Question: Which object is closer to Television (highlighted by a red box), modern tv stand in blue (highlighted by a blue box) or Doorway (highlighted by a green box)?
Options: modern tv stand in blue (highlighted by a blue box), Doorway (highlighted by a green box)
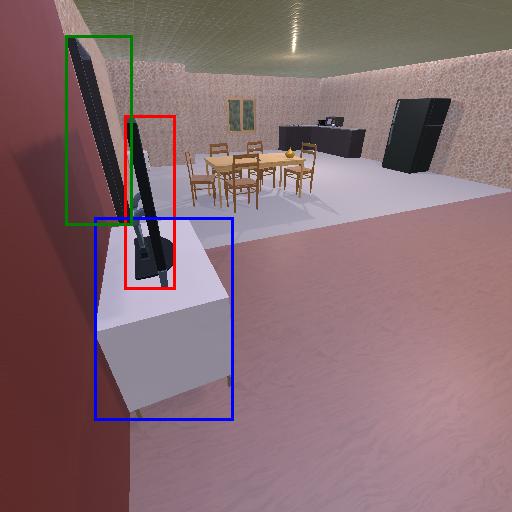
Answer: modern tv stand in blue (highlighted by a blue box)